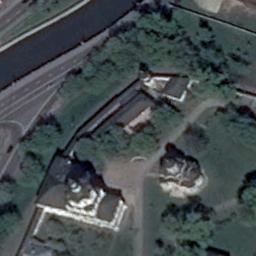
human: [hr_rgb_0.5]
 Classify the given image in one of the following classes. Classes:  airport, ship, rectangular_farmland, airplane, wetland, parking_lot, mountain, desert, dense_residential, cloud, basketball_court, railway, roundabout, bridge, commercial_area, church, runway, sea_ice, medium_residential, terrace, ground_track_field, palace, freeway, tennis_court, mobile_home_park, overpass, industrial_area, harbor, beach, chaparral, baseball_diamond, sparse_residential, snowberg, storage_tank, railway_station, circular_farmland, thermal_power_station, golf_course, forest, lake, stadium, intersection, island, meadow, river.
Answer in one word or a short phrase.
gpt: church